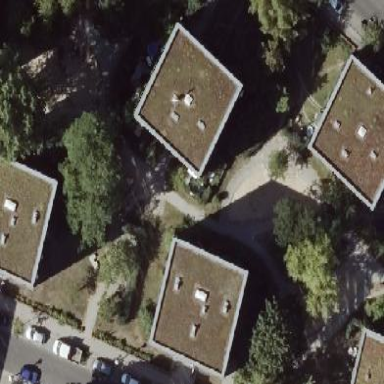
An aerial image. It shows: Building with apartments and flat roof.